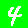
Digit: 4